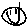
Label: smiley face